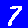
Digit: 7